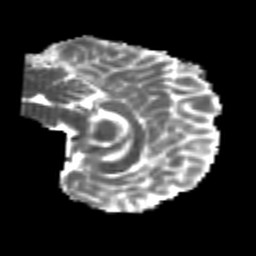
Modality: MD
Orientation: sagittal
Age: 21
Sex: female
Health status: healthy
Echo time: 0.074 s